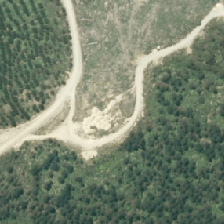
Land cover: harvested_forest